Question: I don't know what type of animation it called, but I want to implement it as shown below. I saw that animation in iOS.

As you can see that, sentence will animate from left to right like there is a light behind it.
I don't know what to use. I tried some animation like Alpha, but can't achieve that. Can anyone help me?
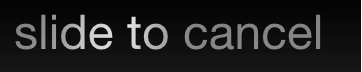
Answer: This is my demo, please try it
<URL>
Regards,
Frank